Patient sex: M
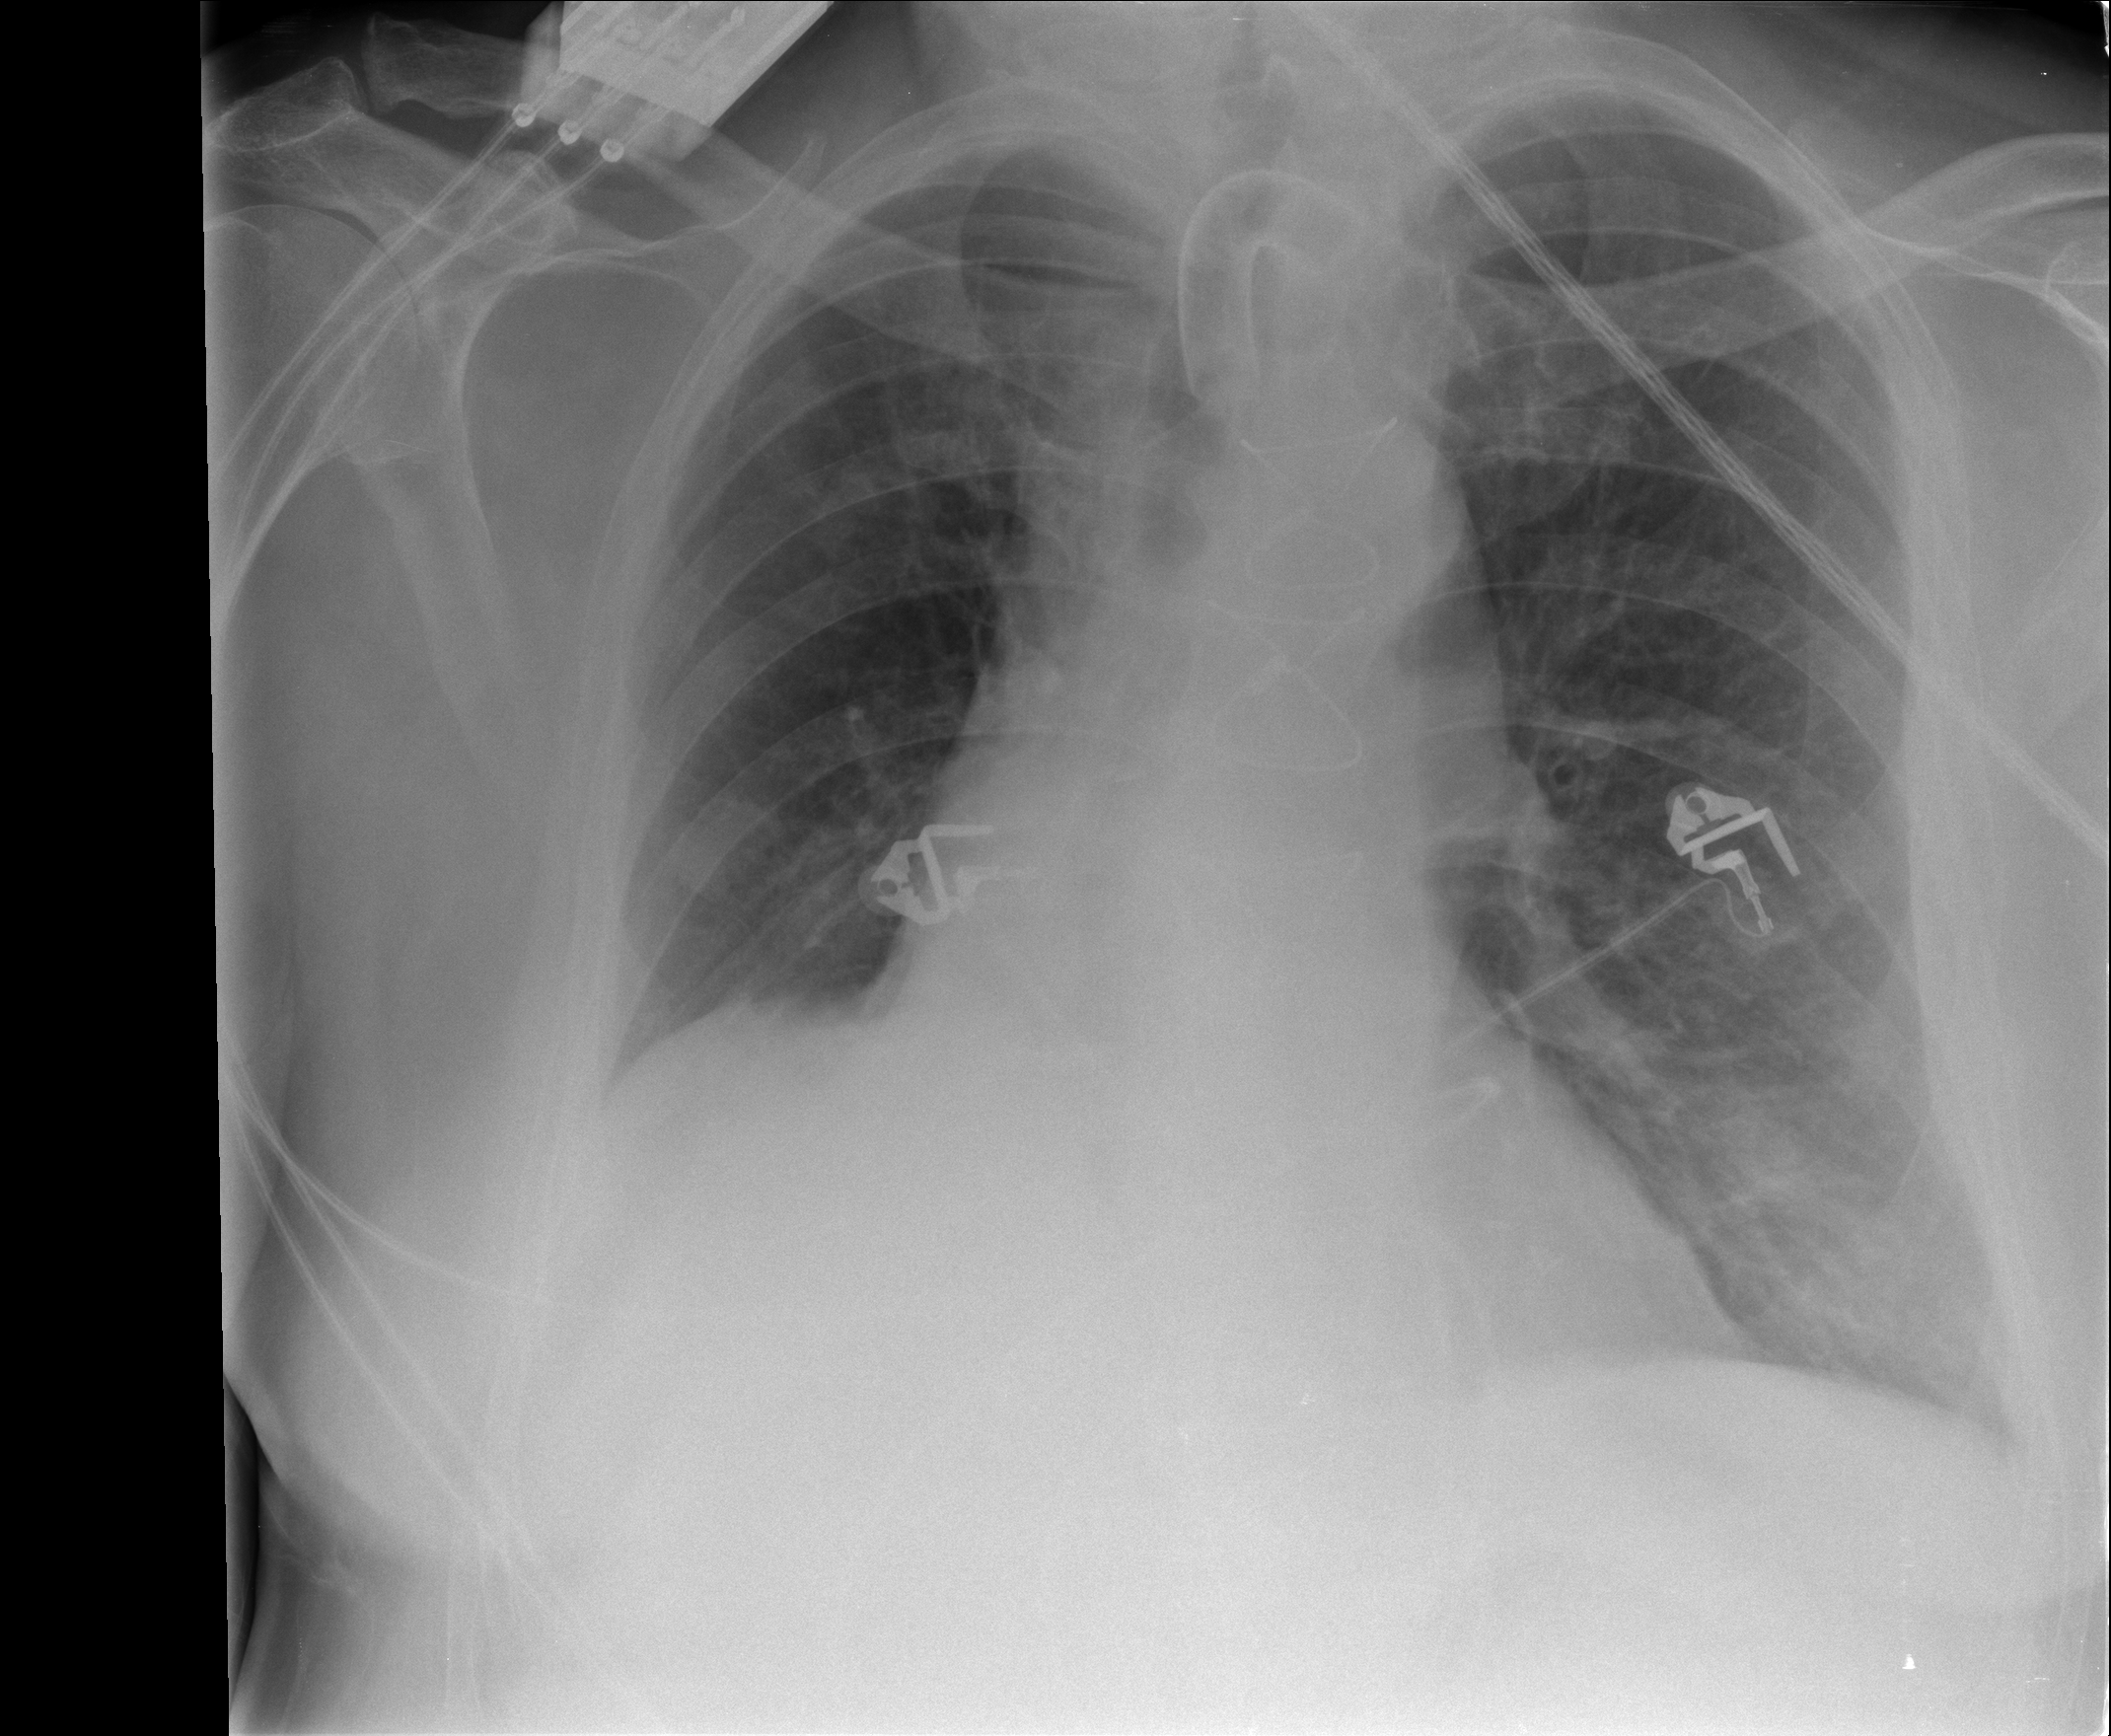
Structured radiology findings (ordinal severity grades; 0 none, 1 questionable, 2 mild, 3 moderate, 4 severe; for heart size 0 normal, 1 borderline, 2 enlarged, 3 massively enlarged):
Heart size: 0
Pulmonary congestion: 0
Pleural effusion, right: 0
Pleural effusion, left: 0
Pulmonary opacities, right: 0
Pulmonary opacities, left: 0
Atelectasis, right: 2
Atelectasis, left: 2